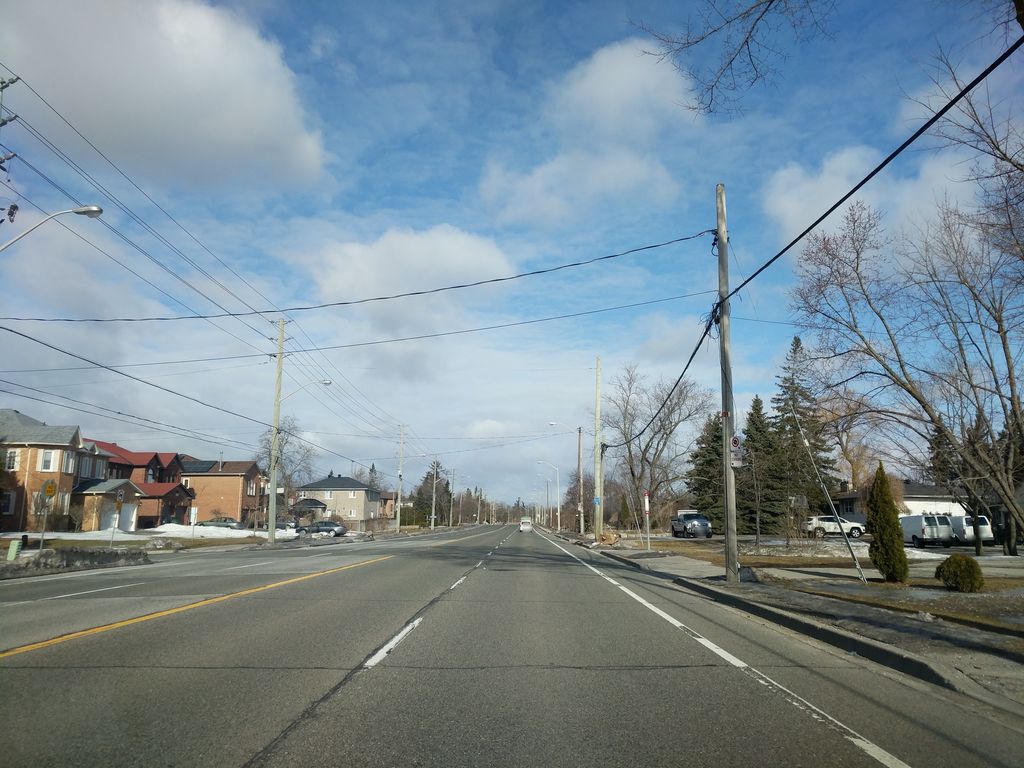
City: toronto